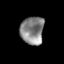
Tissue: prostate
Cell type: Epithelial cells
Senescence score: 0.3312
Nuclear area (px): 642
Mean DAPI intensity: 133.637